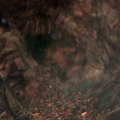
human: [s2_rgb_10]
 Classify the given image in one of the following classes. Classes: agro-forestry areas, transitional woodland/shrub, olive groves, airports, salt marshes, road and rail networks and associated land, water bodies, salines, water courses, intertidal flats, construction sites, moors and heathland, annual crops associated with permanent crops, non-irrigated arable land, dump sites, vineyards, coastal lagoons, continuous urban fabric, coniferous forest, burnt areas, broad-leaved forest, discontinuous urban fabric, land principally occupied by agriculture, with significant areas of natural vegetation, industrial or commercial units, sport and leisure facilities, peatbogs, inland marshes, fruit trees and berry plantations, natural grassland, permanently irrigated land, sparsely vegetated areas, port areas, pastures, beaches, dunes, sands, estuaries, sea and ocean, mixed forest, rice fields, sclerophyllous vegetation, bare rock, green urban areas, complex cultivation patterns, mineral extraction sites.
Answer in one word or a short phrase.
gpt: discontinuous urban fabric, non-irrigated arable land, complex cultivation patterns, land principally occupied by agriculture, with significant areas of natural vegetation, broad-leaved forest, transitional woodland/shrub